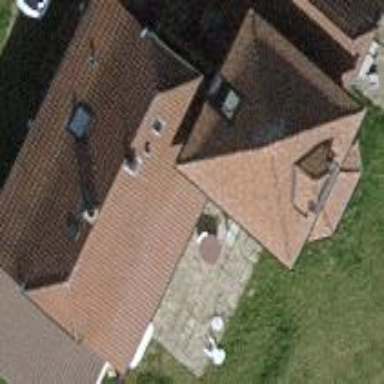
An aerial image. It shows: Simple and straightforward house.